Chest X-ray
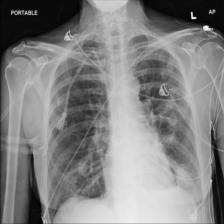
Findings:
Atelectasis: negative
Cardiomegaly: negative
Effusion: positive
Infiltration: positive
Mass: negative
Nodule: negative
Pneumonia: negative
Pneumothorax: negative
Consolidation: negative
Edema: negative
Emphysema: negative
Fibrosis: negative
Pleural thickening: negative
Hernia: negative